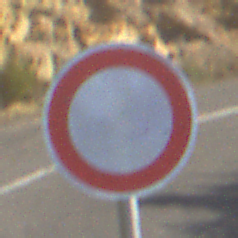
Verkehrszeichen: VerbotFahrzeugeAllerArt
Umgebung: Outdoor, RoadRail
Tageszeit: MorningAfternoon
Wetter: PartlyCloudy
Licht: Natural
Jahreszeit: NotSpecified
Kontrast: HighContrast